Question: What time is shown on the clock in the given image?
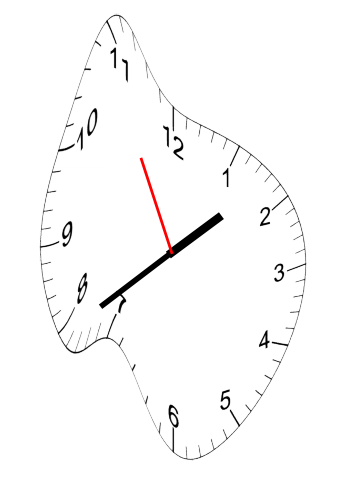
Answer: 01:38:55